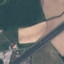
Land use / land cover class: Highway